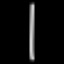
Label: line